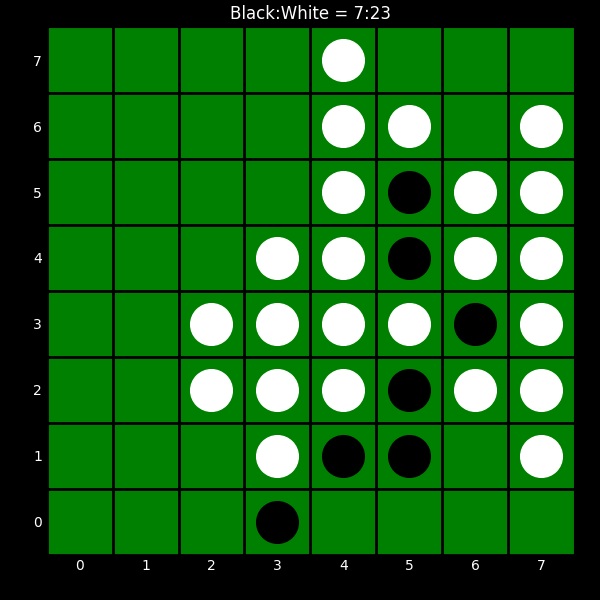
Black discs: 7
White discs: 23